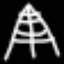
Label: The Eiffel Tower